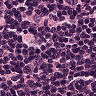
Metastatic tissue present: yes